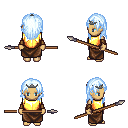
a pixel art fantasy rpg character, female body template, human, tanned skin, gold chest armor, robe skirt, white cyan long hairstyle, iron tiara, cloth bracers, spear, four views (front, back, left, right), 2x2 character sprite sheet, small pixel art, hard edges, no anti-aliasing